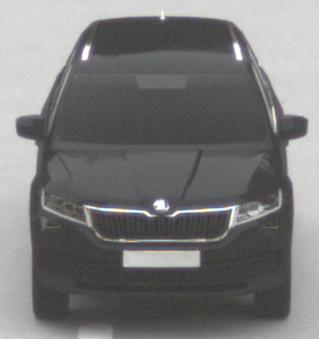
Make: Skoda
Model: Kodiaq 1.4 TSI
Detailed model: Kodiaq
Model produced from: 2017/03
Model produced until: 2018/05
Doors: 5
Color: black
Road condition: dry road
Daytime: midday
Contrast: low contrast